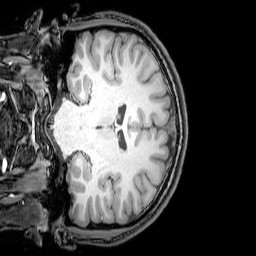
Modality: T1w
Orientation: coronal
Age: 22
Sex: male
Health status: healthy
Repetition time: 0.081 s
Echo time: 0.037 s